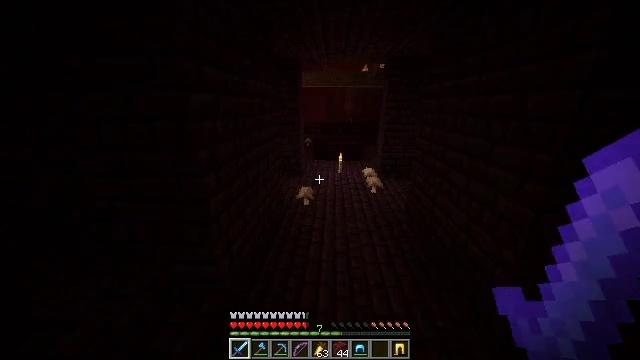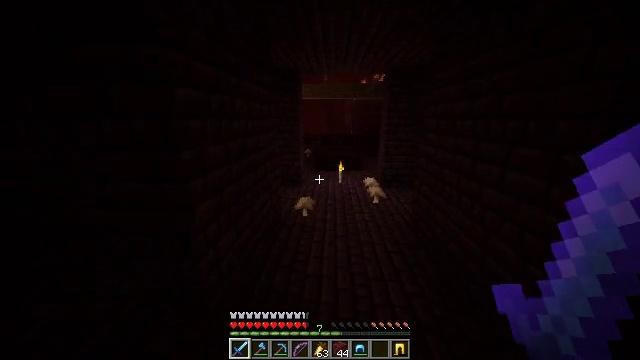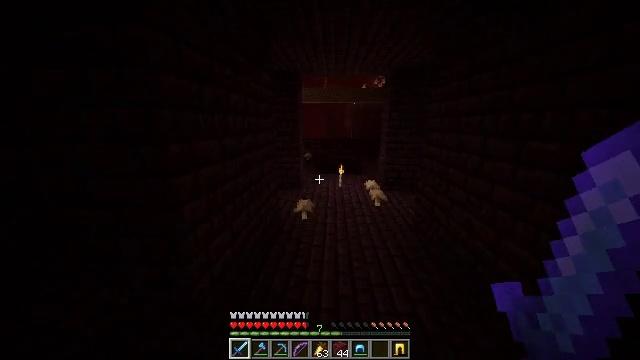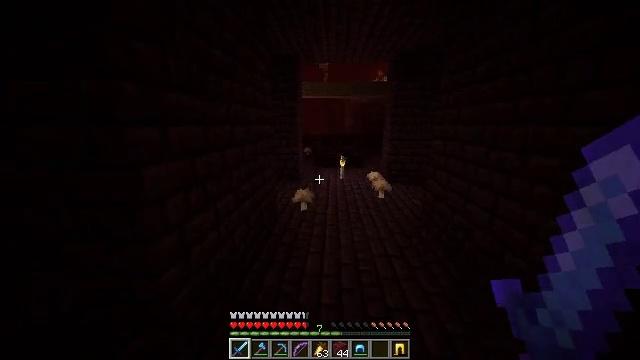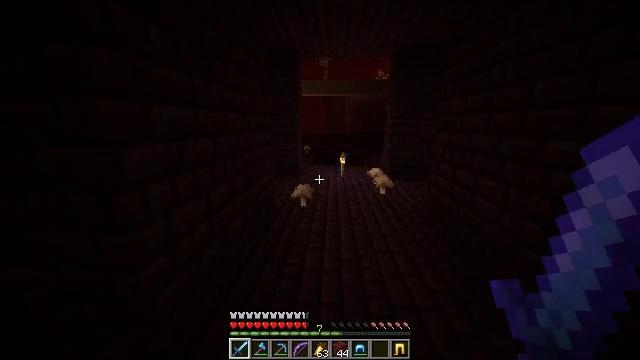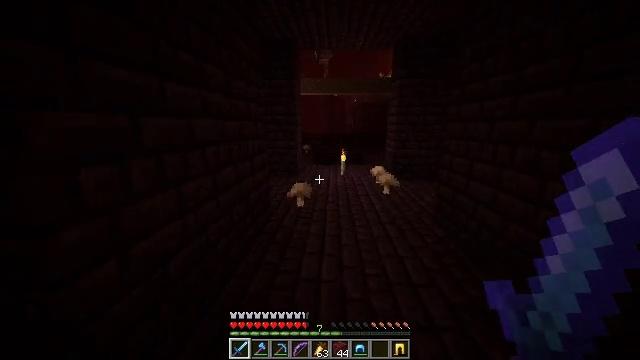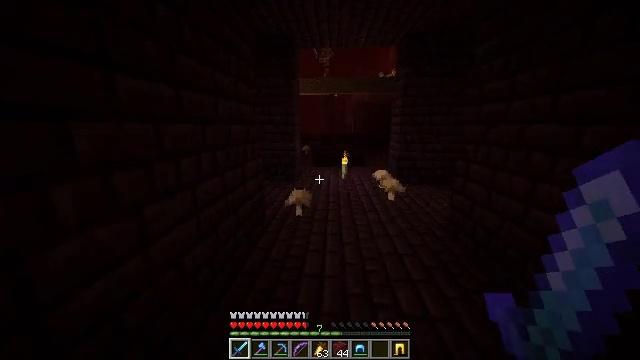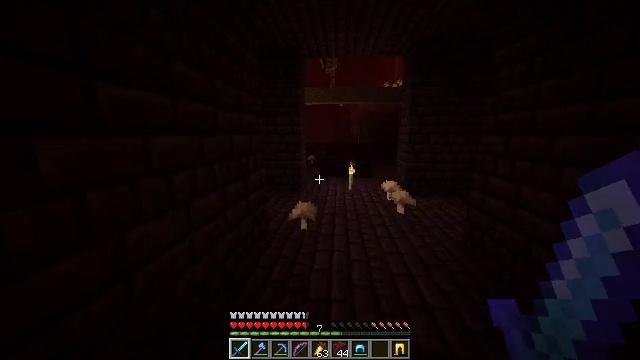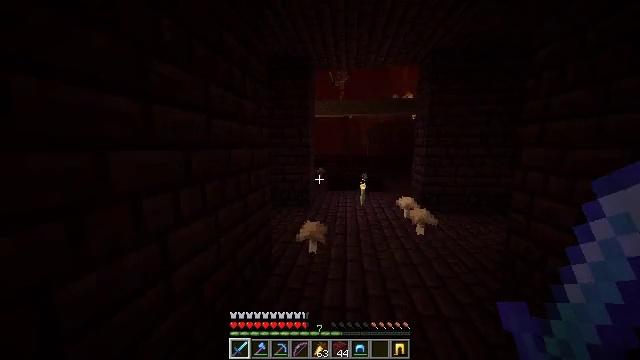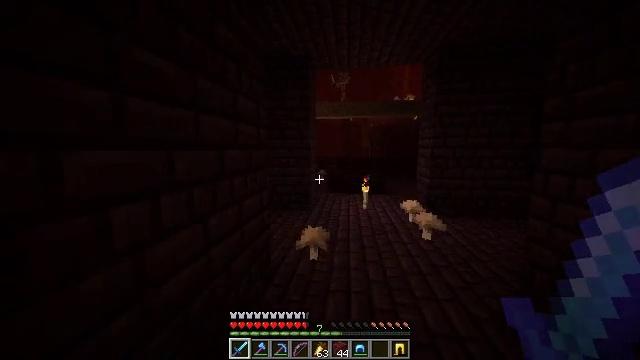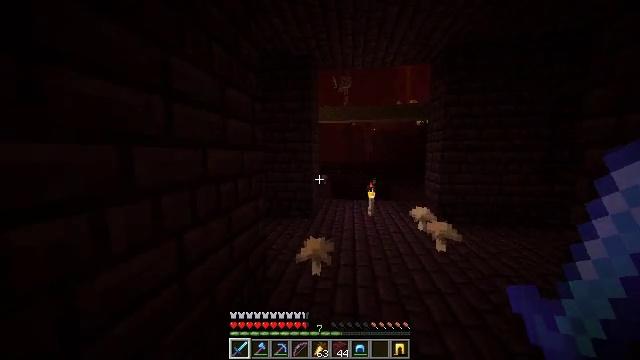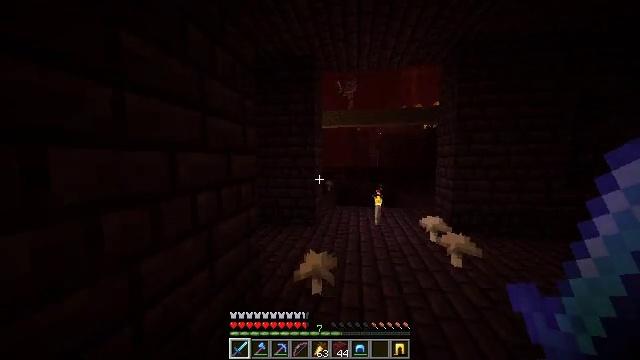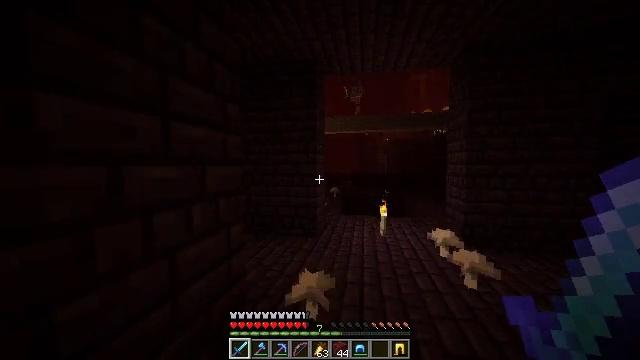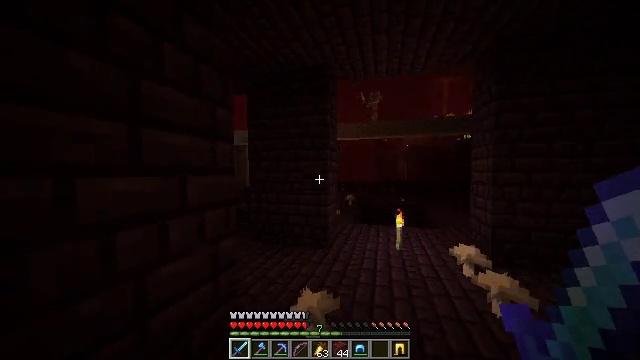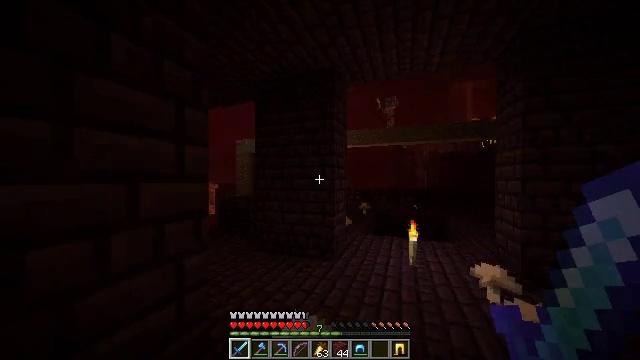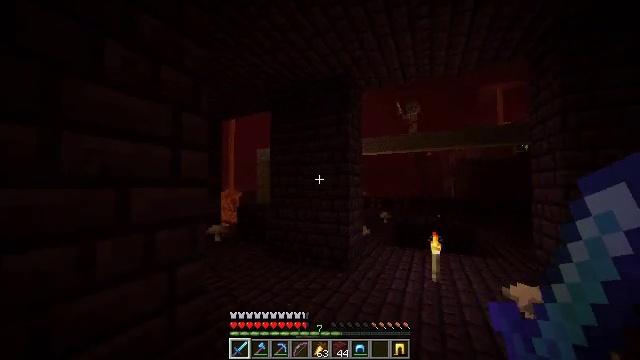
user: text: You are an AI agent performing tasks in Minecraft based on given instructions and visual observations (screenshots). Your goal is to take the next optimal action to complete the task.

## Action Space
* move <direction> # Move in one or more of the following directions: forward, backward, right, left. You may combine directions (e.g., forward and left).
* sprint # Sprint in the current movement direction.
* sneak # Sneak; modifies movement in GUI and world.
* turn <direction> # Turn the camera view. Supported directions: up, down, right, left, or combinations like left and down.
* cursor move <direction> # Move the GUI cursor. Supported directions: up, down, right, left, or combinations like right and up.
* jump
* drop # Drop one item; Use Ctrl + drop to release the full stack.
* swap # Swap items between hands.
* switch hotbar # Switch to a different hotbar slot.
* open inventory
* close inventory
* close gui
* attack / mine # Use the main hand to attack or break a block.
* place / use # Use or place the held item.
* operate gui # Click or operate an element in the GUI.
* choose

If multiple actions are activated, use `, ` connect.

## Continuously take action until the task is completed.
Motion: motion action
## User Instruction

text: Get dirt block.
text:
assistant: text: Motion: move forward, sprint, turn up
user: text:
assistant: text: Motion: move forward, sprint, turn up
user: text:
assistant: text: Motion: move forward, sprint
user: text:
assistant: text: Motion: move forward, sprint
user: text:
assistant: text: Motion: move forward, sprint
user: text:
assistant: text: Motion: move forward, sprint
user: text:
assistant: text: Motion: move forward, sprint, turn left and up
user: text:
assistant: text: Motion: move forward, sprint, turn left and up
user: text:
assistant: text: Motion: move forward, sprint
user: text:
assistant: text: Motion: move forward, sprint, turn up
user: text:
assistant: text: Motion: move forward and move right, sprint, turn left and up
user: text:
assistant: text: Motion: move forward and move right, sprint, turn left and up
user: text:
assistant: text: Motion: move forward and move right, sprint, turn left and up
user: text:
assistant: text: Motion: move forward and move right, sprint, turn left and up
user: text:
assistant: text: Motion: move forward and move right, sprint, turn left and up
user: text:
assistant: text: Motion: move forward and move right, sprint, turn left and up
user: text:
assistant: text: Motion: move forward and move right, sprint, turn left and up
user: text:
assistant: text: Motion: move forward and move right, sprint, turn left and up
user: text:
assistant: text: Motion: move forward and move right, sprint, turn left
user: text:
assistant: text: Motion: move forward and move right, sprint, turn left and down
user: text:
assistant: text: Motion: move forward, sprint, turn left and down
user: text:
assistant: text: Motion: move forward, sprint, turn left and down
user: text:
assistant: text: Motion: move forward, sprint, turn left and down
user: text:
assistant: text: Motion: move forward, sprint
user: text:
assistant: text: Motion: move forward, sprint
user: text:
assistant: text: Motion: move forward, sprint, turn left
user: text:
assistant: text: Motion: move forward, sprint, turn left
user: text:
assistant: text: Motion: move forward, sprint, turn left and down
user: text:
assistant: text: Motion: move forward, sprint, turn left
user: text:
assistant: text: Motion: move forward, sprint, turn left